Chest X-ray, AP view. Patient: 33 years old, sex F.
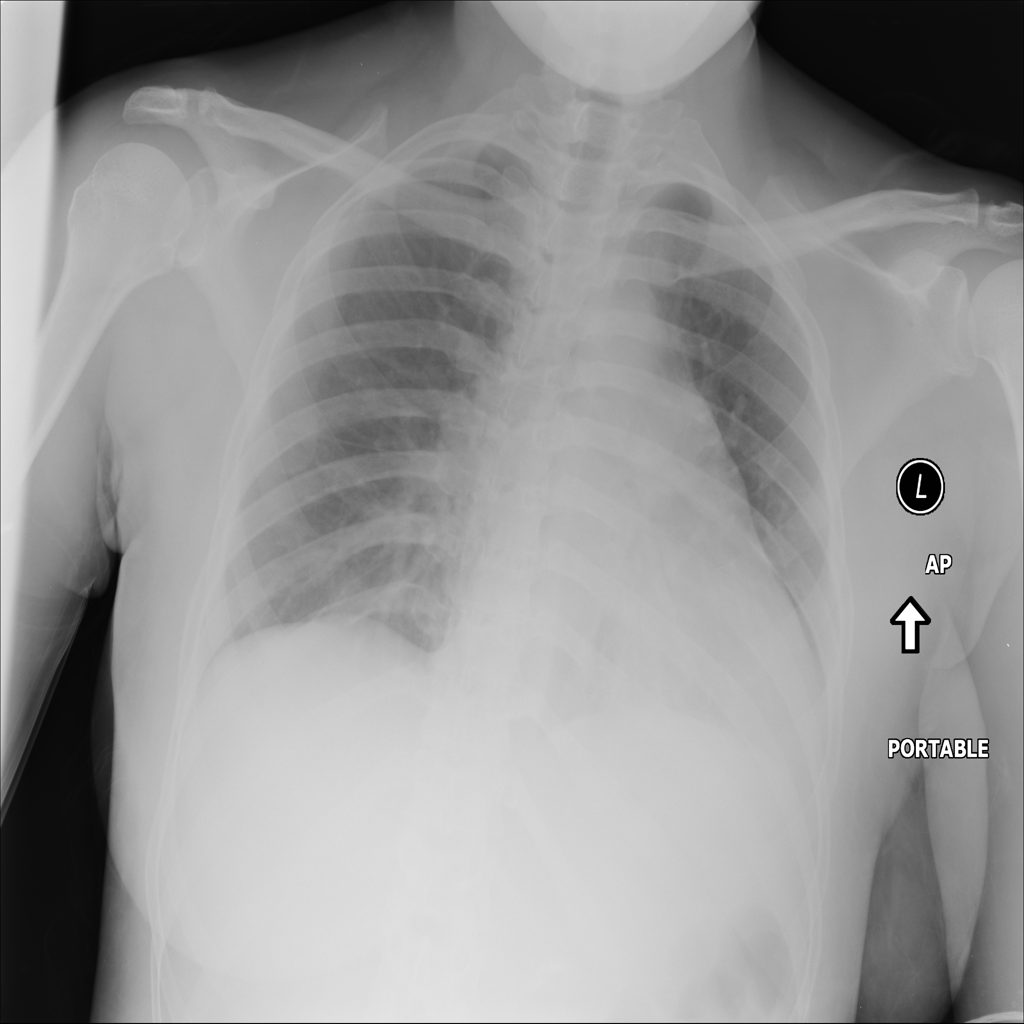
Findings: Pneumothorax